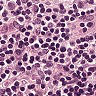
Metastatic tissue present: no